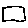
Label: square